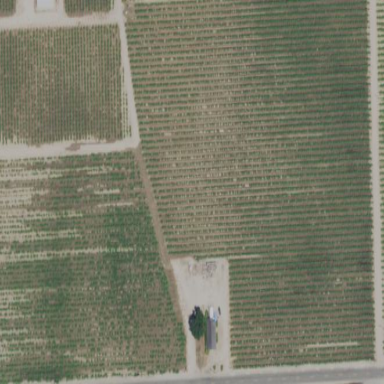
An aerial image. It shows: Vineyard with grape crops.